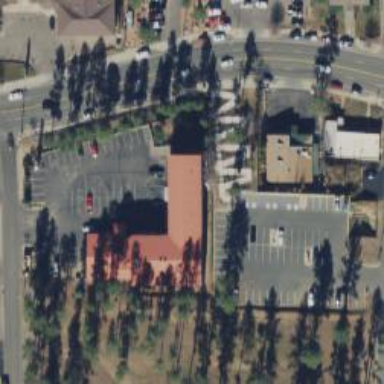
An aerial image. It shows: Motel building.